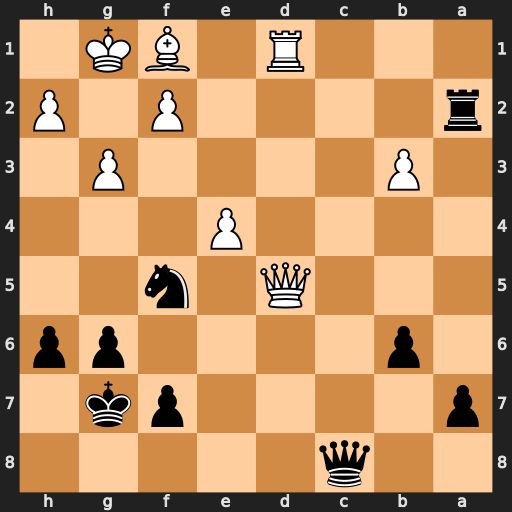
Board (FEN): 2q5/p4pk1/1p4pp/3Q1n2/4P3/1P4P1/r4P1P/3R1BK1
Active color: b
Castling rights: -
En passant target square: -
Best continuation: Qc2 Qe5+ Kh7 Qf4 Qxd1